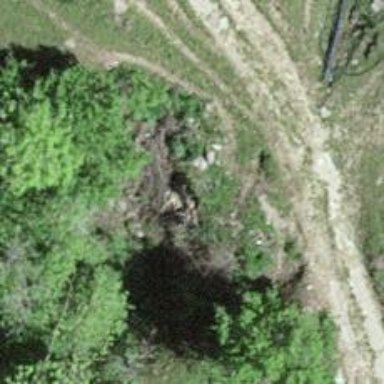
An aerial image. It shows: Culvert tunnel.